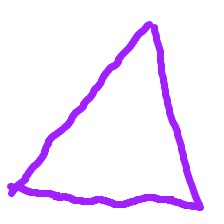
Shape: triangle